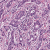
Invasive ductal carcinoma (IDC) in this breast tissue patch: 1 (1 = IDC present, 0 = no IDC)